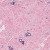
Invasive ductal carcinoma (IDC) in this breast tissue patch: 0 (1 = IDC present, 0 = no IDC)